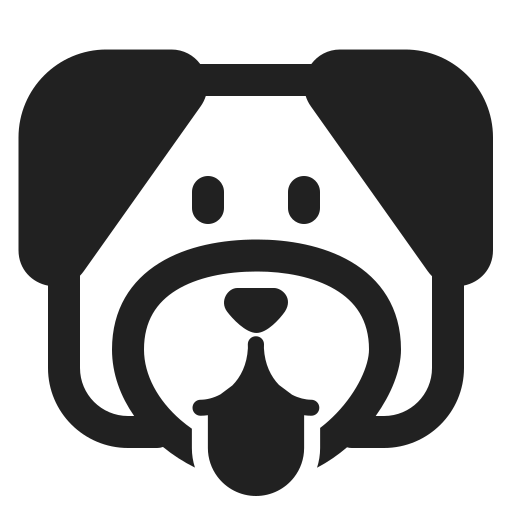
dog face high contrast